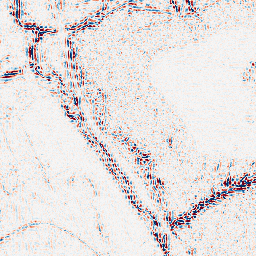
Category: wavelet
Decomposition family: wavelet_dwt
Decomposition parameters: wavelet: db4
level: 2
Upsampling method: bicubic
Upsampling parameters: scale: 8
Upsampling scale: 8